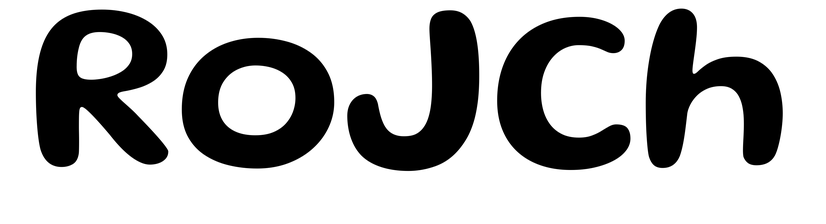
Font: Gluten_Medium